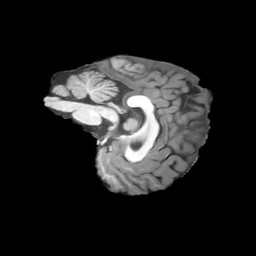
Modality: T1w
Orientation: sagittal